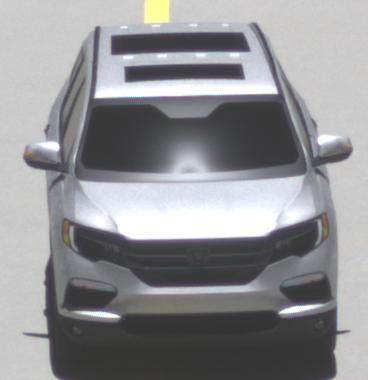
Make: Honda
Model: Pilot
Detailed model: 3
Model produced from: 2015
Model produced until: 2022
Doors: 5
Color: white
Road condition: dry road
Daytime: midday
Contrast: high contrast